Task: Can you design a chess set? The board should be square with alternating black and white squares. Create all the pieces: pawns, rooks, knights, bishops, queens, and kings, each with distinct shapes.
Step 552:
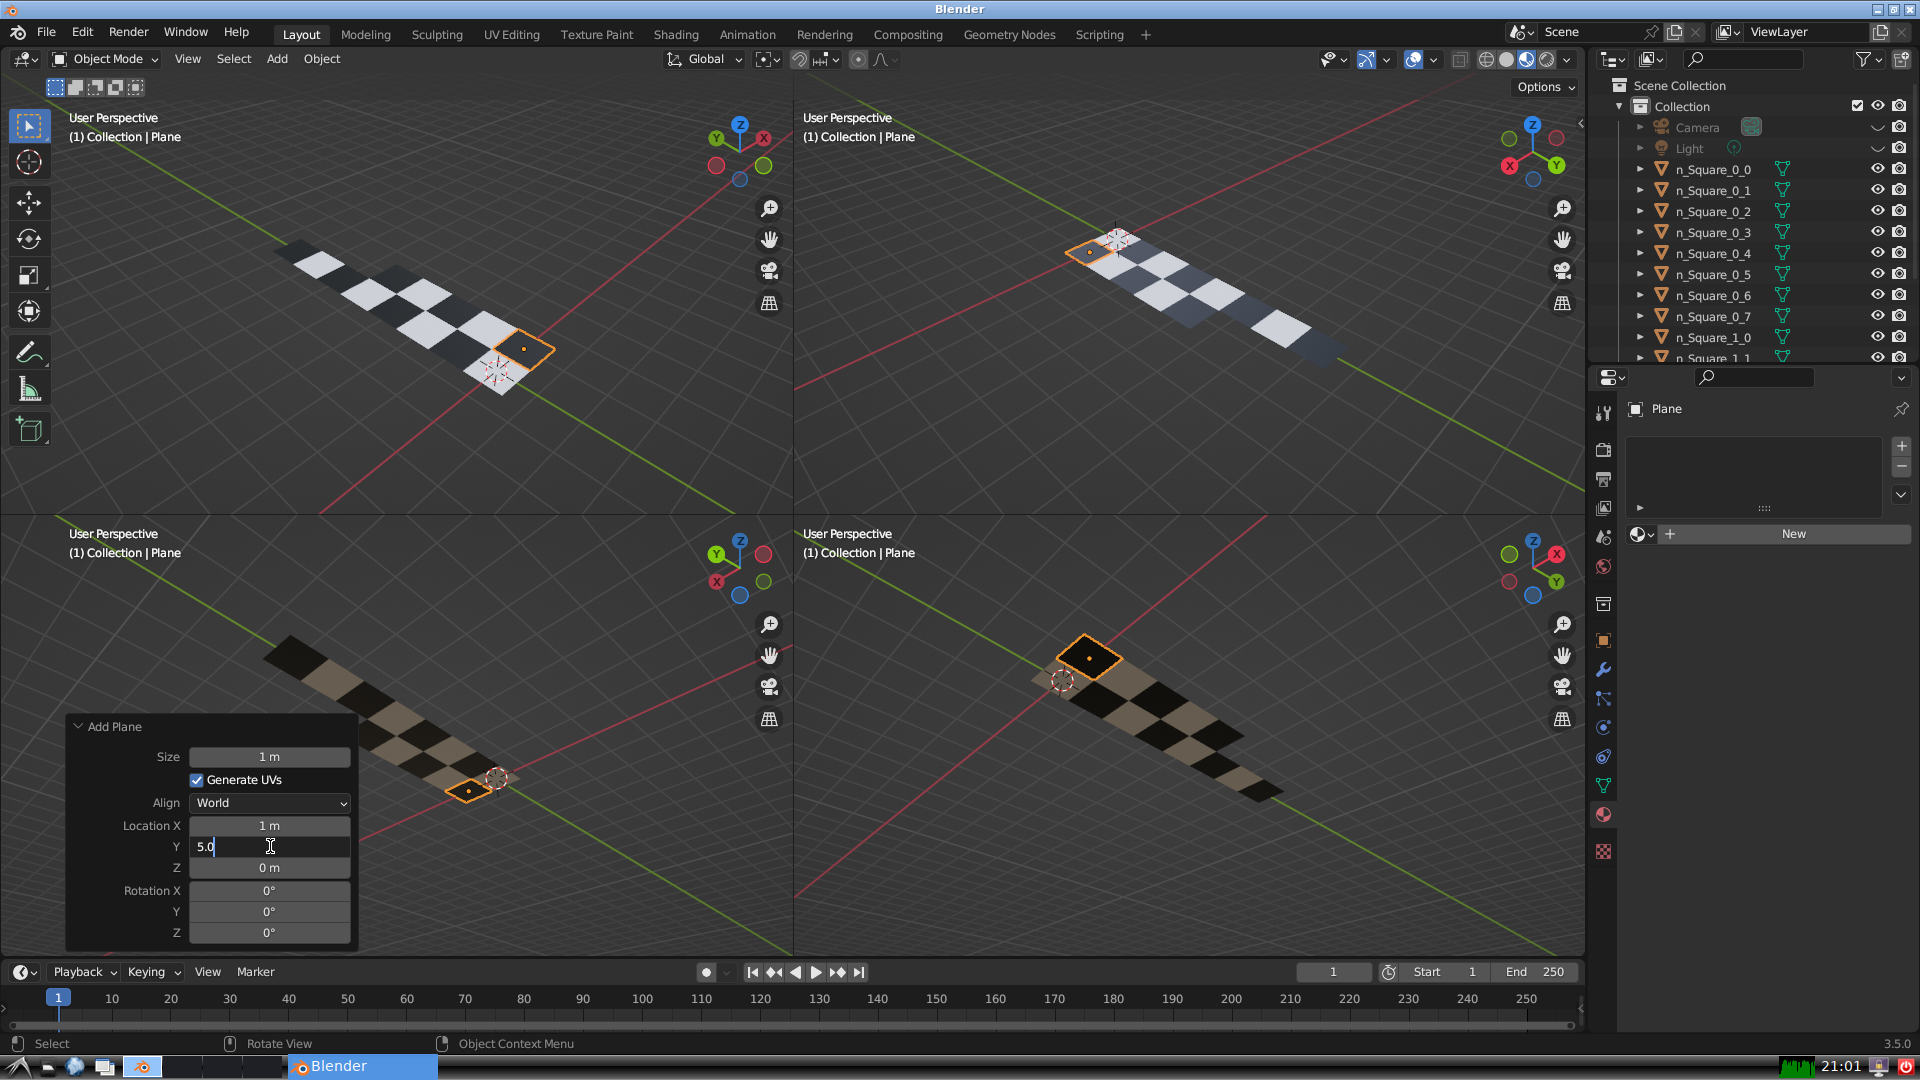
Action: {"key_press": ['Return']}